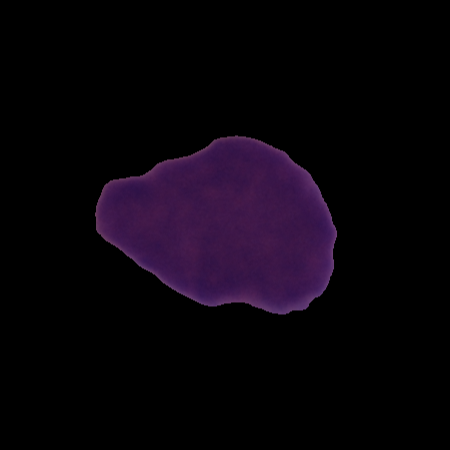
Label: cancer